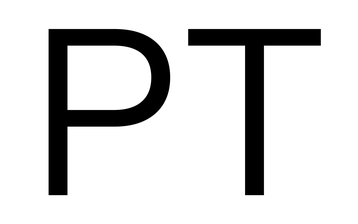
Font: InstrumentSans_Regular